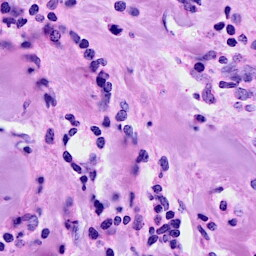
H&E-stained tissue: Breast